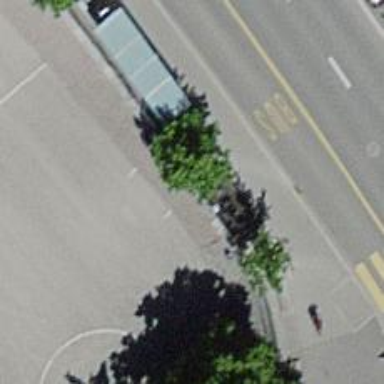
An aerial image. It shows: Bicycle parking area with stands.